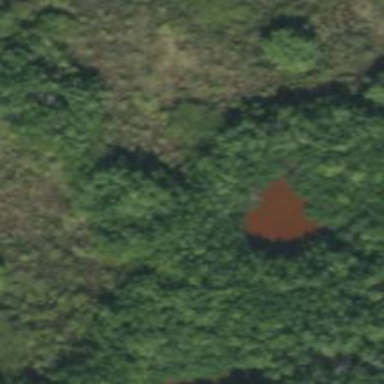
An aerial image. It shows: Pond surrounded by natural water.